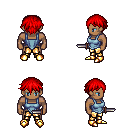
a pixel art fantasy rpg character, male body template, human, dark skin, blue vest, gold greaves, red short bangs hairstyle, gold boots, dagger, four views (front, back, left, right), 2x2 character sprite sheet, small pixel art, hard edges, no anti-aliasing